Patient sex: M
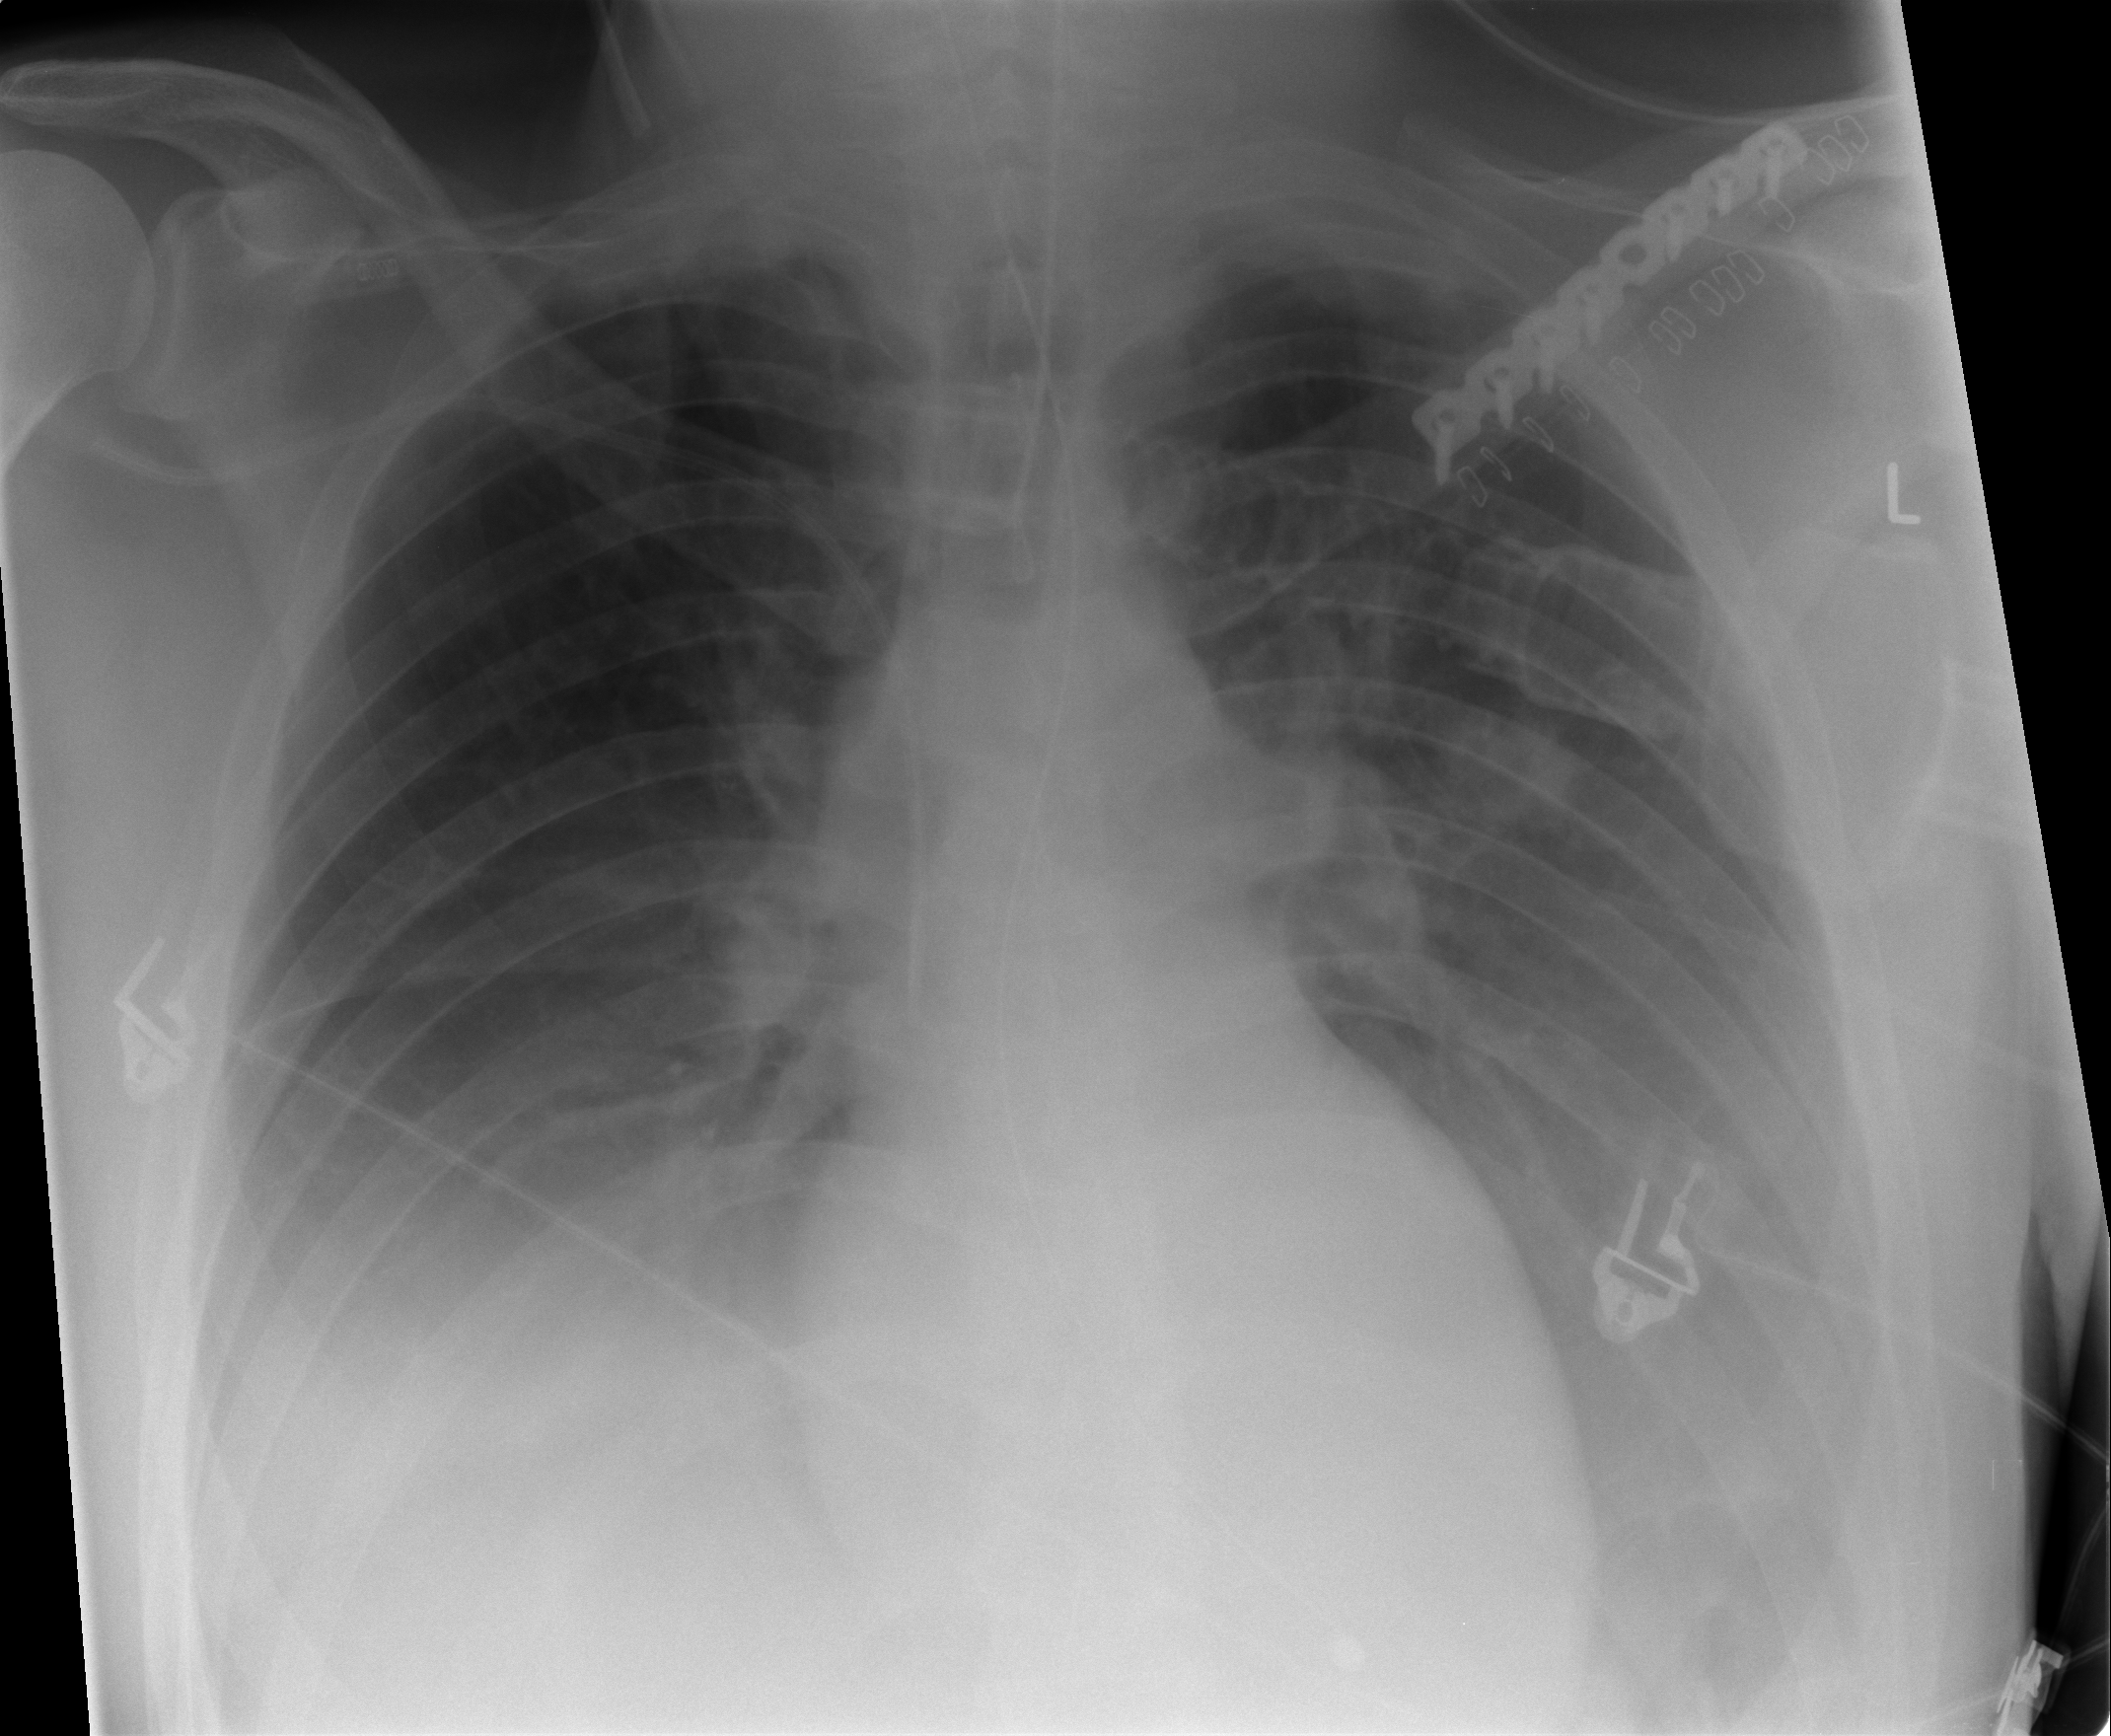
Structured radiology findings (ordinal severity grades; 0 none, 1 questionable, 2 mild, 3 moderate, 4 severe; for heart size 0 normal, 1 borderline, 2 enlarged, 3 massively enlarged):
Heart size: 0
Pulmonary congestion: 1
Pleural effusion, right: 3
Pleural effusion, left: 3
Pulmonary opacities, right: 1
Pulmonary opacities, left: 1
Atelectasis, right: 3
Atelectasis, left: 3